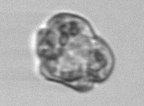
Label: Karenia